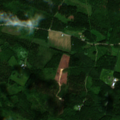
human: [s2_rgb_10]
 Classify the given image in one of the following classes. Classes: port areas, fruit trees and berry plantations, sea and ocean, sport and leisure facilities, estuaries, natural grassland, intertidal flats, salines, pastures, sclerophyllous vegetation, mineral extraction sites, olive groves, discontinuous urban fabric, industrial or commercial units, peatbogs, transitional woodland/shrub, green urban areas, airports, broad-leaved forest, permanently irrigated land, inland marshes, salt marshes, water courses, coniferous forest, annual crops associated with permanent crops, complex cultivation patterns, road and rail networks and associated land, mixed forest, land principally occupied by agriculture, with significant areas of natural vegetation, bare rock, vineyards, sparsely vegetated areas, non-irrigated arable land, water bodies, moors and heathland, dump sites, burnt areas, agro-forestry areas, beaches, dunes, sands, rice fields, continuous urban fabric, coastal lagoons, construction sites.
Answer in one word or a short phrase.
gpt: land principally occupied by agriculture, with significant areas of natural vegetation, broad-leaved forest, coniferous forest, mixed forest, transitional woodland/shrub